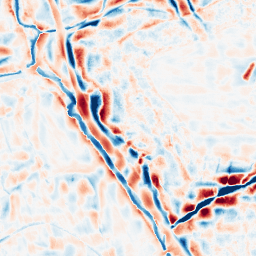
Category: wavelet
Decomposition family: wavelet_dwt
Decomposition parameters: wavelet: coif2
level: 4
Upsampling method: edge_directed
Upsampling parameters: scale: 2
Upsampling scale: 2